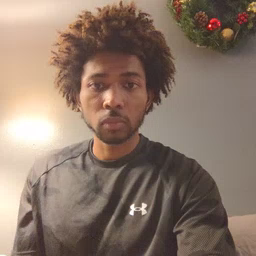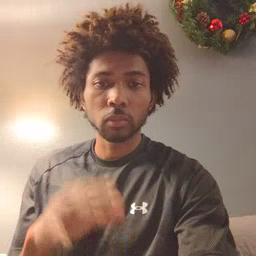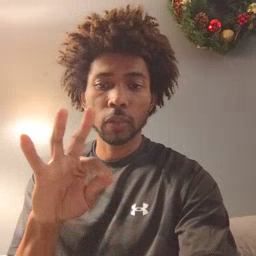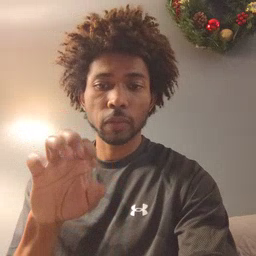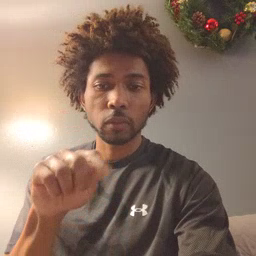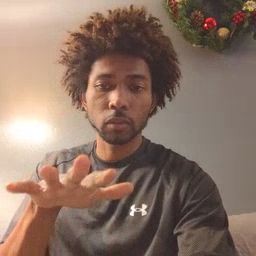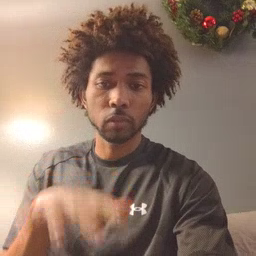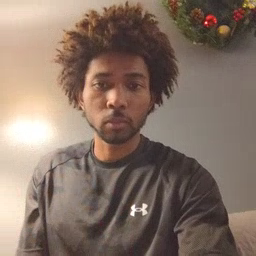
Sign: feet